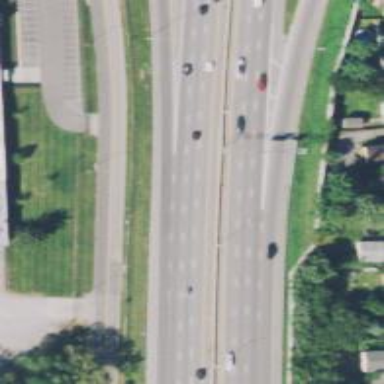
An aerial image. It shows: Dash road marking.